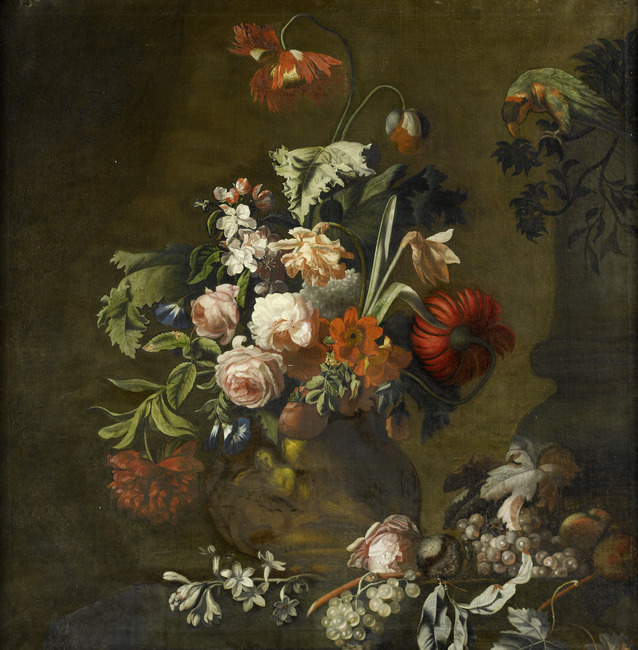
Title: Bloemen in een terracotta vaas, met fruit en een papegaai
Artist: Simon Verelst Bron: F.G. Meijer (2011)
Earliest date: 1659
Latest date: 1717
Genre: painting
Keywords: flower piece, vase, rose, dwarf morning glory, narcissus, anemone, poppy, bunch of grapes, parrots (guide term)